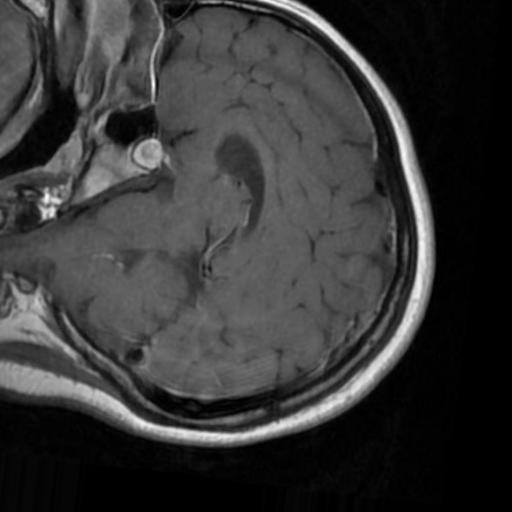
Label: brain_tumor